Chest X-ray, AP view. Patient: 44 years old, sex M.
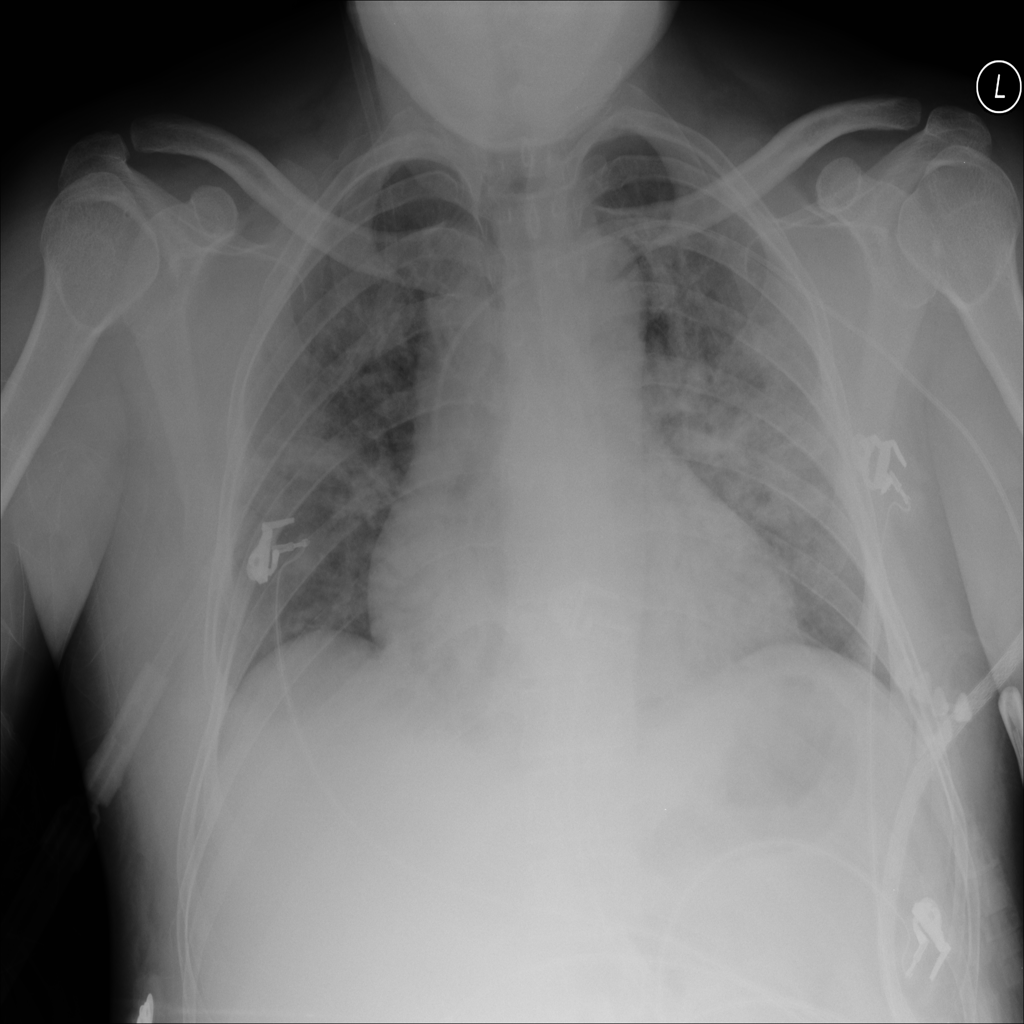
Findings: Infiltration